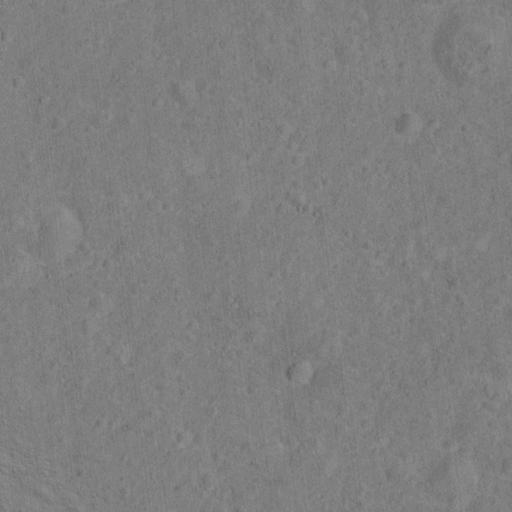
Classes present: Background